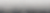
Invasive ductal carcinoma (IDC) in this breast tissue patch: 0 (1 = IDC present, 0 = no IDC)